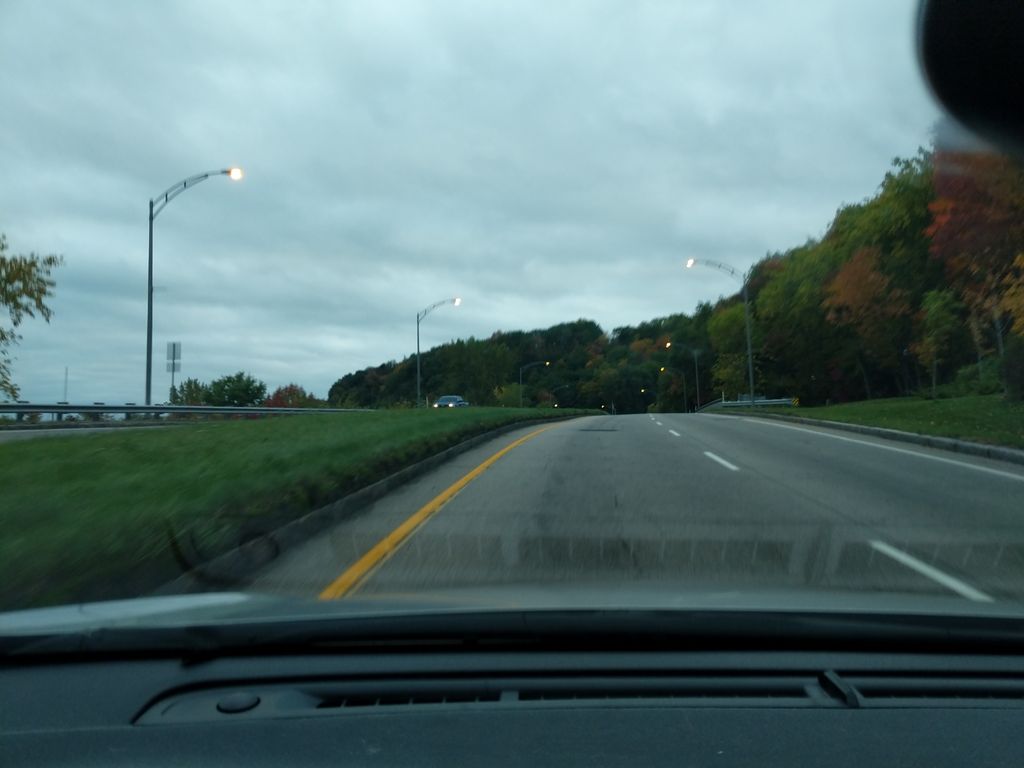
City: quebec_city